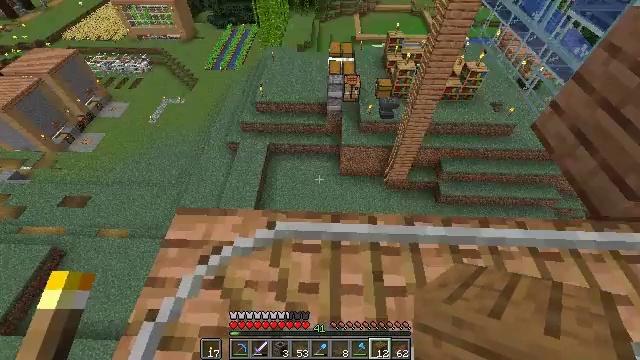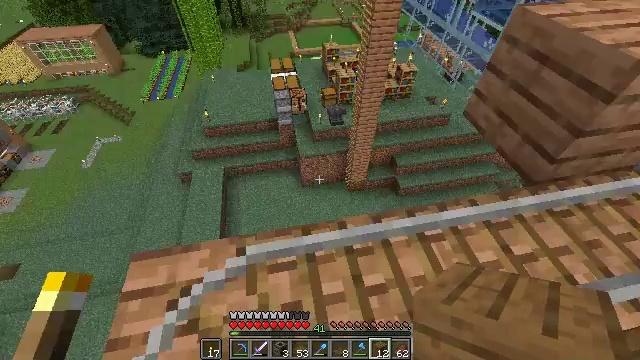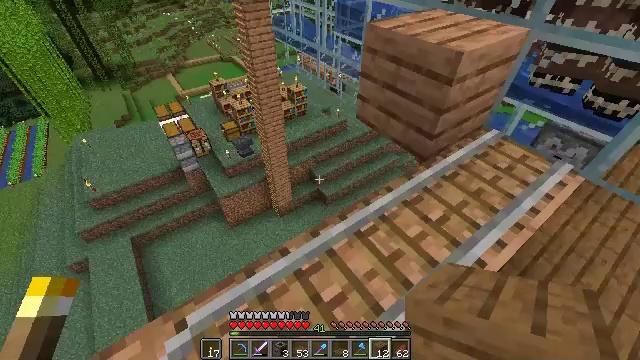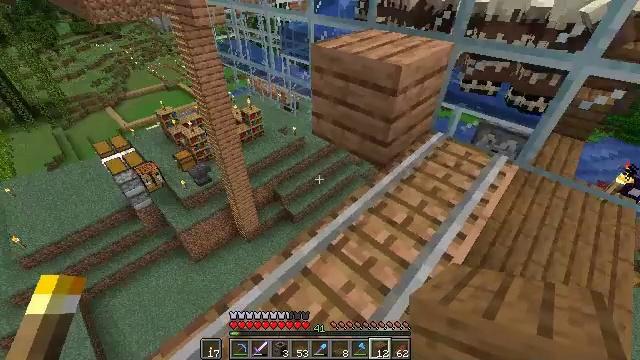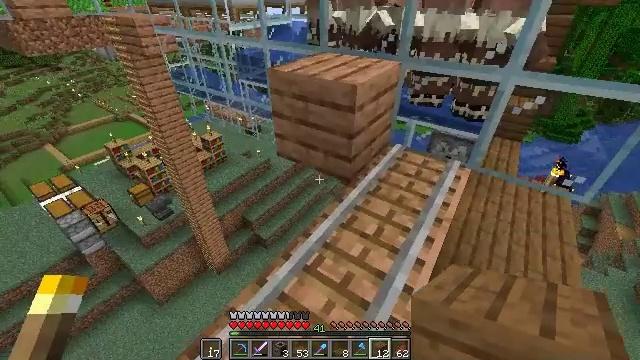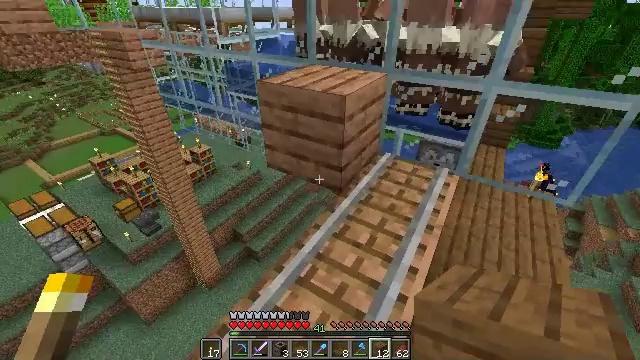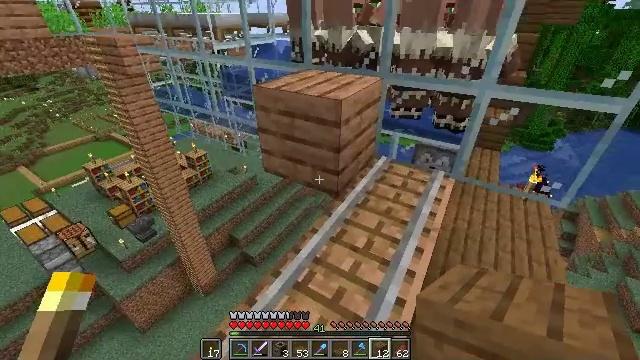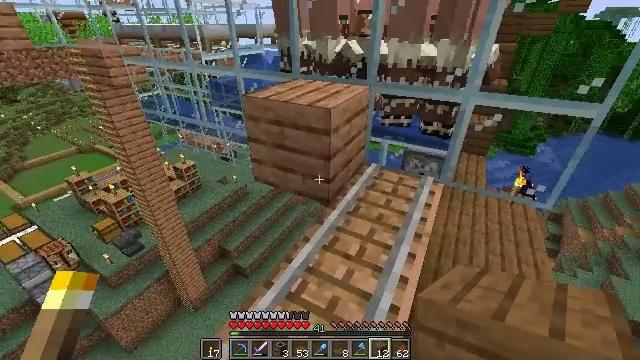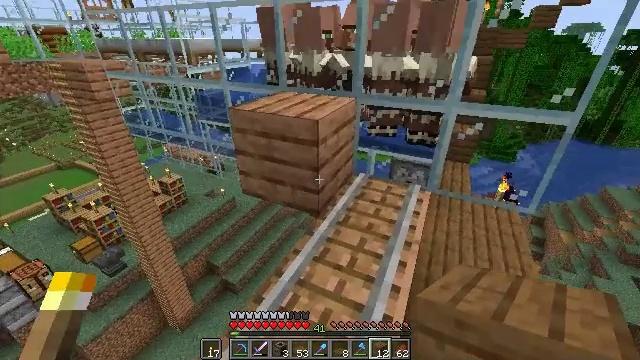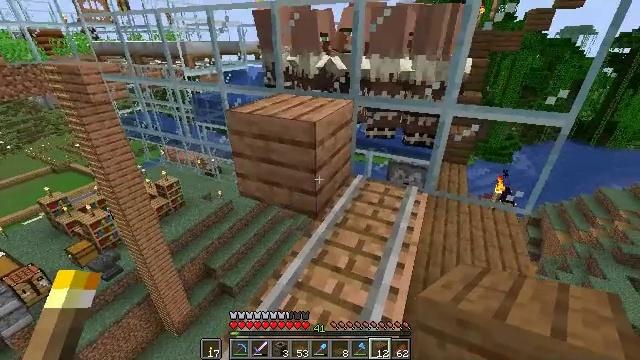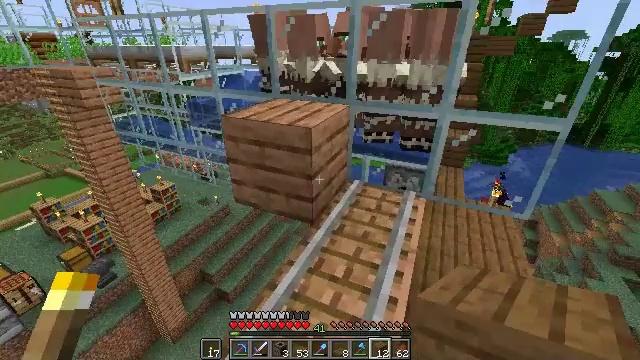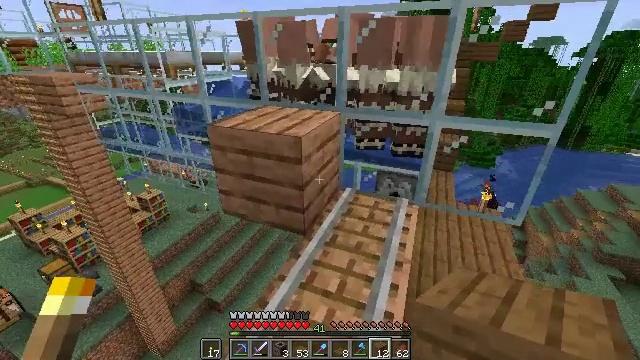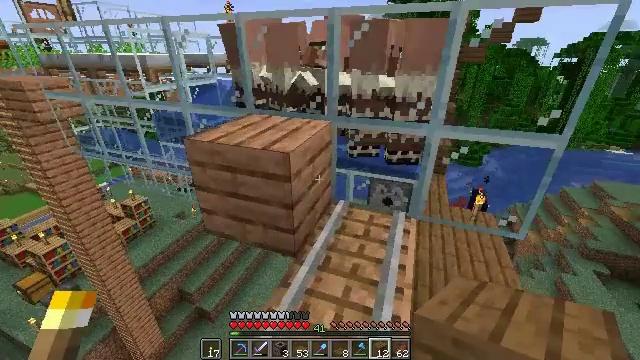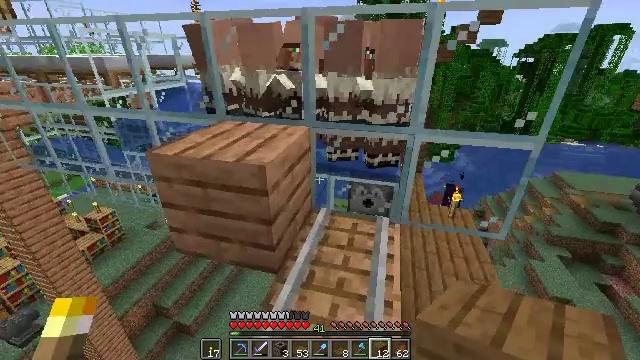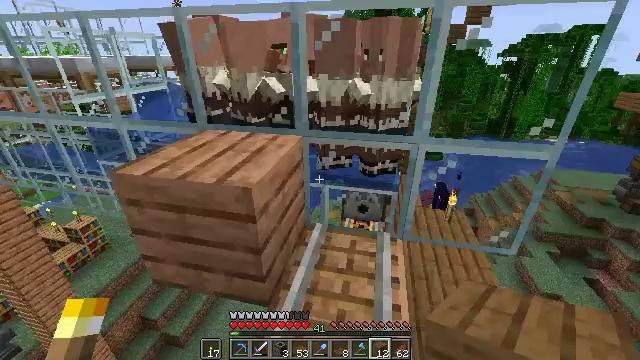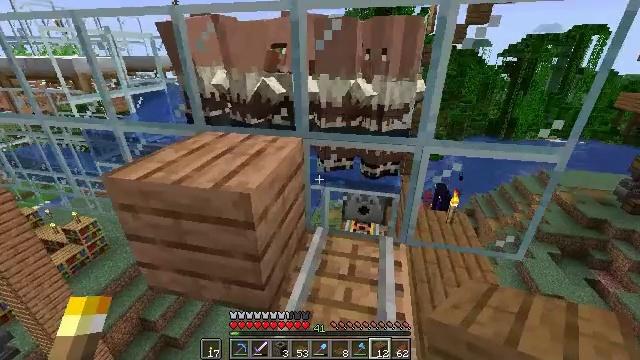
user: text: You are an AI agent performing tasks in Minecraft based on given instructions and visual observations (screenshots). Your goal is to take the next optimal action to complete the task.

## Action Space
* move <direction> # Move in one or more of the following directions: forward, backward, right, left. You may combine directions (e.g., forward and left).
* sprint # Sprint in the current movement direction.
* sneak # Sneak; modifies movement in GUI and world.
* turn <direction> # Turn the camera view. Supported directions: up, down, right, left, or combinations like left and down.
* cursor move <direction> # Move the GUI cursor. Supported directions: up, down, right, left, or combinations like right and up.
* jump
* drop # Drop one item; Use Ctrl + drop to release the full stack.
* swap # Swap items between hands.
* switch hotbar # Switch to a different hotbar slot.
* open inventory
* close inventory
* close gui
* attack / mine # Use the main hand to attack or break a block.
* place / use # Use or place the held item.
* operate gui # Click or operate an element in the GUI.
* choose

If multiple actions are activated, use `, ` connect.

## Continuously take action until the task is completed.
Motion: motion action
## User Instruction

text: Open your crafting table and craft a minecart with ingots.
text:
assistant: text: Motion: turn right and up
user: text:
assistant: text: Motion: turn right and up
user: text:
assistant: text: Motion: turn right and up
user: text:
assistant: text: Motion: turn right and up
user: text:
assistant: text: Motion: turn right and up
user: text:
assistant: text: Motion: no_op
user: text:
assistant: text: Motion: turn right and up
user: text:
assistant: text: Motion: turn right and up
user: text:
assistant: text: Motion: no_op
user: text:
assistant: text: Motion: move forward
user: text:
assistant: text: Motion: move forward, turn right and up
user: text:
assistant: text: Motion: move forward, turn right
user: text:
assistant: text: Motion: move forward, turn right
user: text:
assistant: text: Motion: move forward, turn right
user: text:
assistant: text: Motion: move forward
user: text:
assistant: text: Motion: move forward, sprint
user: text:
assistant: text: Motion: move forward, sprint
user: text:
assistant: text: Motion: move forward, sprint
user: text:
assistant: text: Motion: move forward, sprint, turn left
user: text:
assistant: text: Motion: move forward, sprint, turn left
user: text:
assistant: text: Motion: move forward, turn left, jump
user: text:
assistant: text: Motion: move forward, turn left, jump
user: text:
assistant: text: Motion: move forward, turn left, jump
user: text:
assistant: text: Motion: move forward, jump
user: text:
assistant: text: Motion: move forward
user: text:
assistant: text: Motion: move forward, turn right
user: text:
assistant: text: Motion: turn right and down
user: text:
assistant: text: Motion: turn right and down
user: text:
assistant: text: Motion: turn right and down
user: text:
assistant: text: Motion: no_op